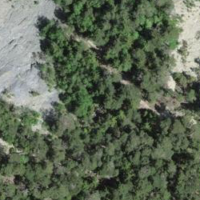
EUNIS habitat code: 43
Species observed at this site:
Melilotus officinalis